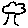
Label: tree